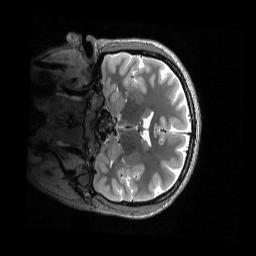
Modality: T2w
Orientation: coronal
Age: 29
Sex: female
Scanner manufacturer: siemens
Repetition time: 3.2 s